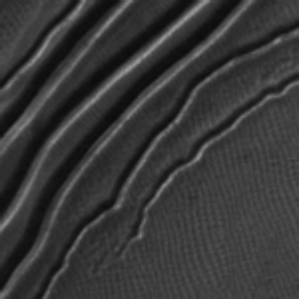
Label: frost